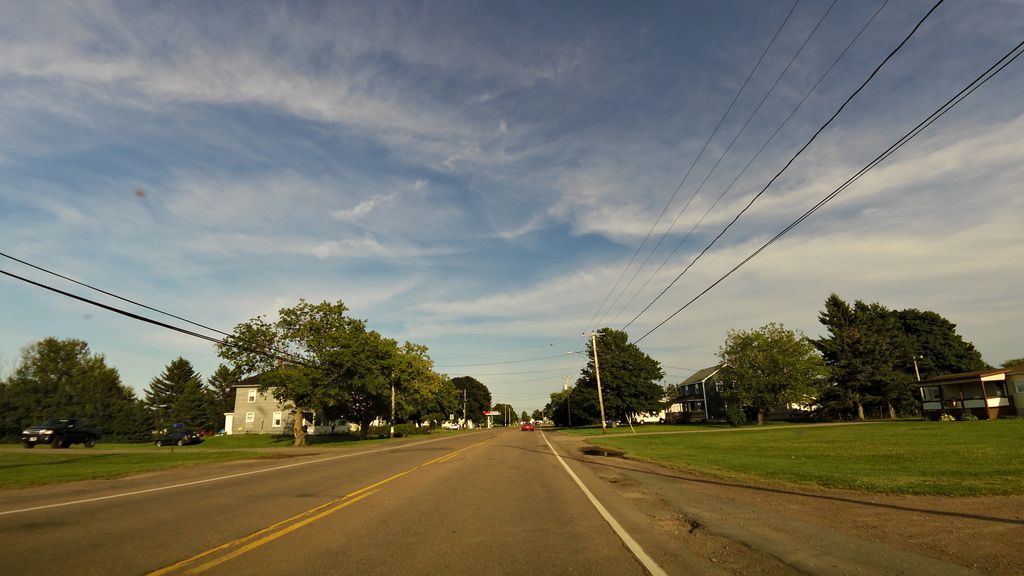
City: charlottetown